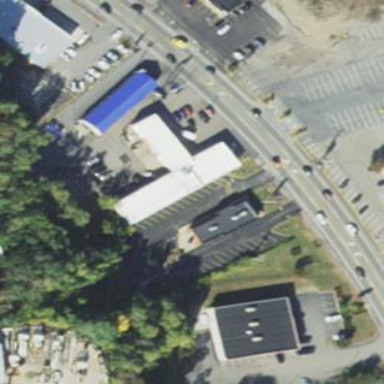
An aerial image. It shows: Building used as car repair shop.